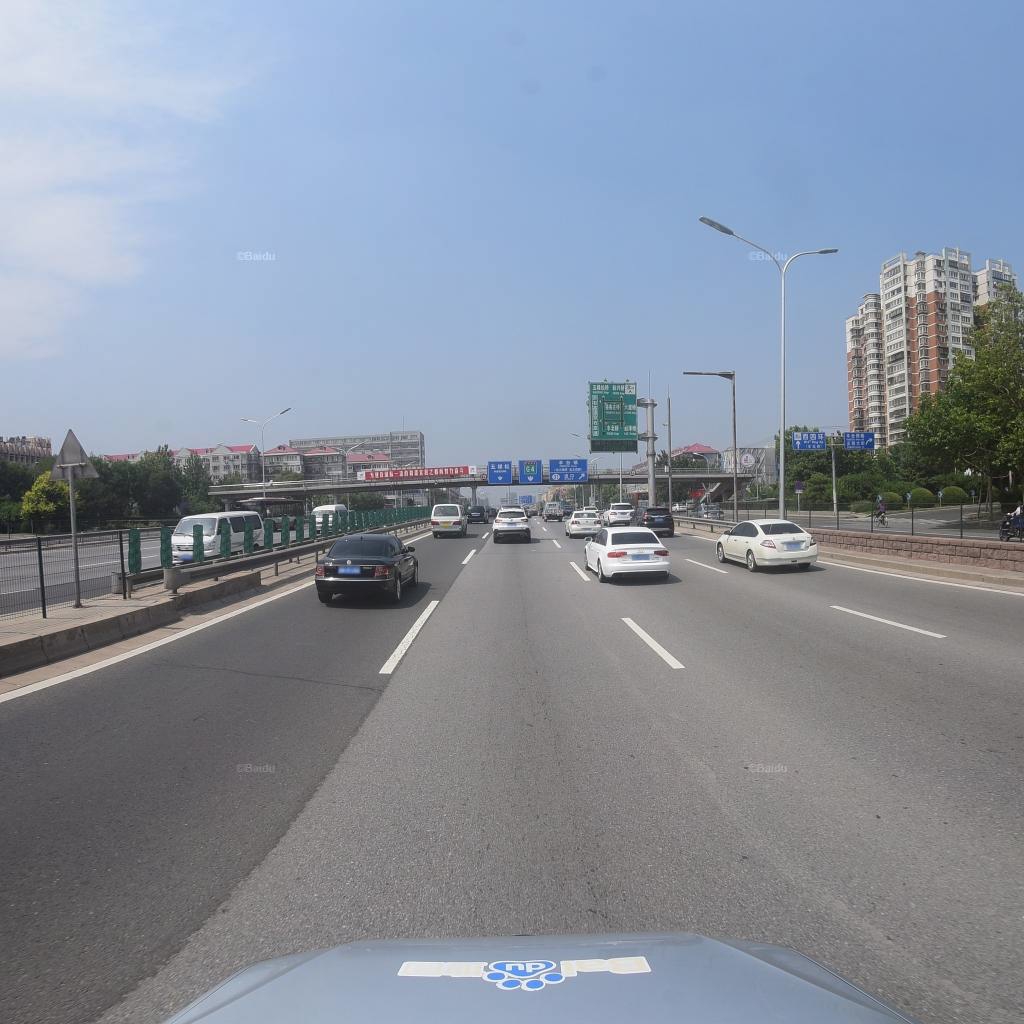
Region: Fengtai
Road damage annotations: transverse patch